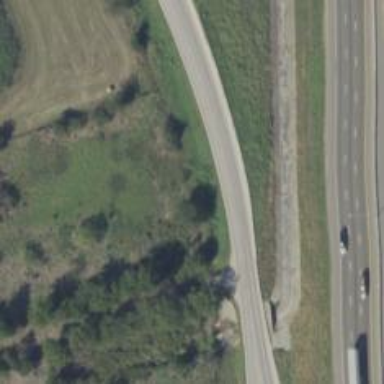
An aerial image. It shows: Secondary road with asphalt surface and frontage road.